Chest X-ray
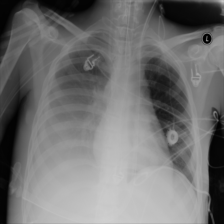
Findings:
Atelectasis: negative
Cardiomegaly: negative
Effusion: positive
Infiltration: negative
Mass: negative
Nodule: negative
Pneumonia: negative
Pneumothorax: negative
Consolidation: negative
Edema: negative
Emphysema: negative
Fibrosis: negative
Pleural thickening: negative
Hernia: negative